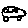
Label: car